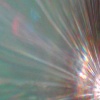
Label: sunburn